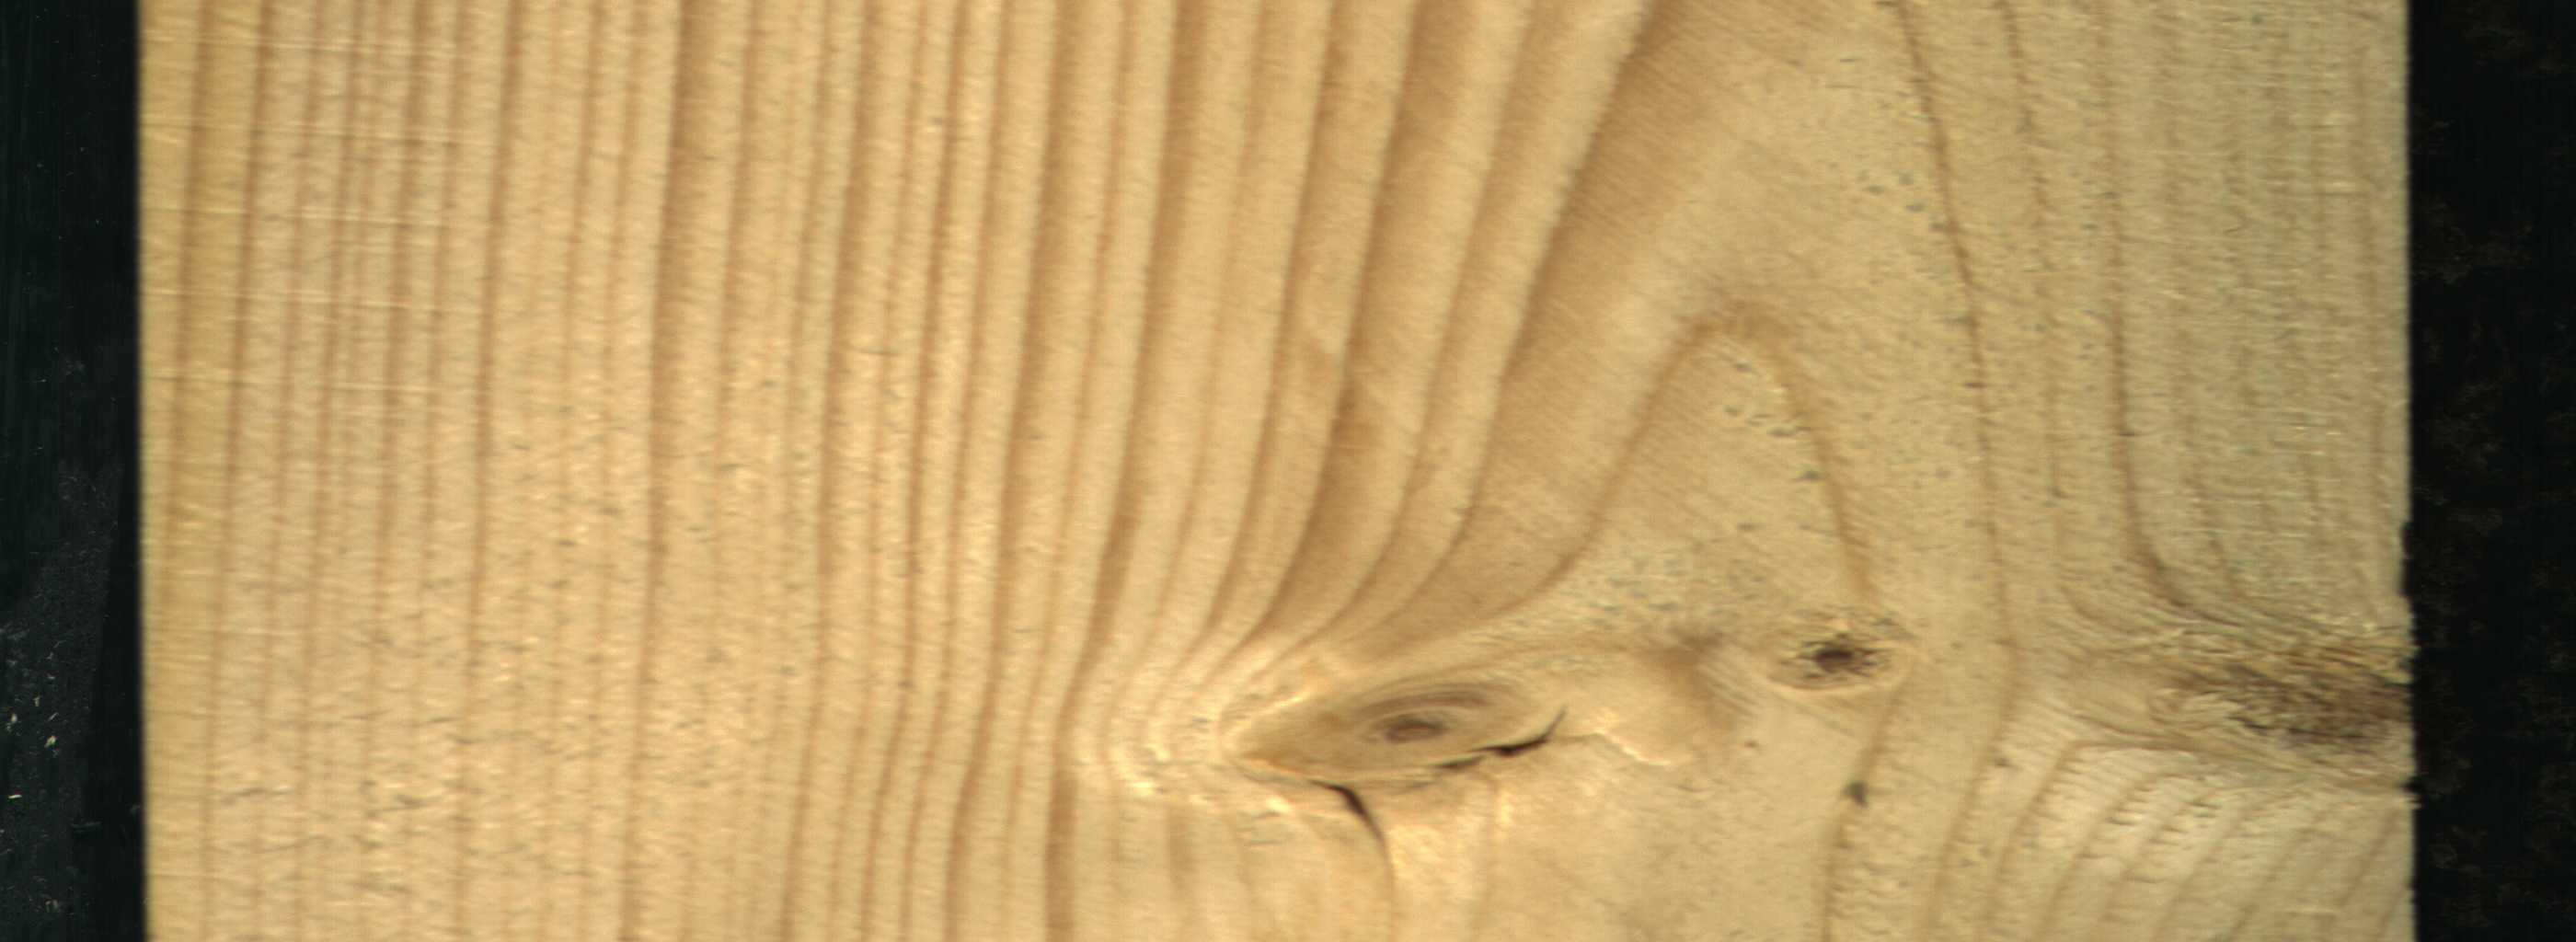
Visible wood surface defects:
Live_Knot
Live_Knot
Live_Knot